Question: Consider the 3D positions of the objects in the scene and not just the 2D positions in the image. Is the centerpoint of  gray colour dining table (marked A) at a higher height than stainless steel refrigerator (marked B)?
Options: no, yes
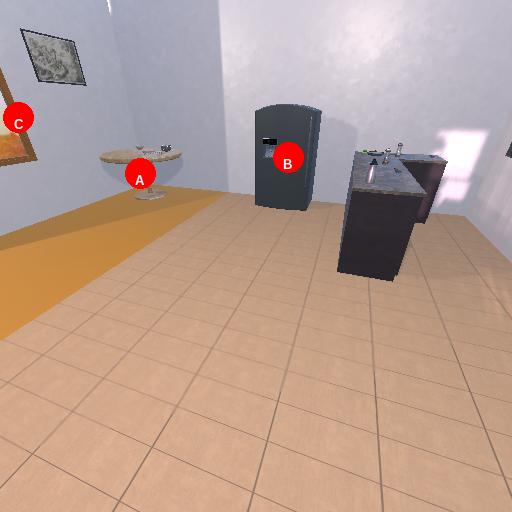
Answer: no